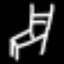
Label: chair